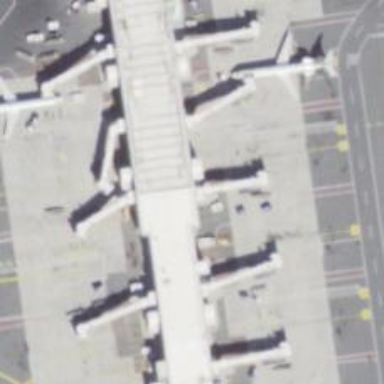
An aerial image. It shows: Airport gate.